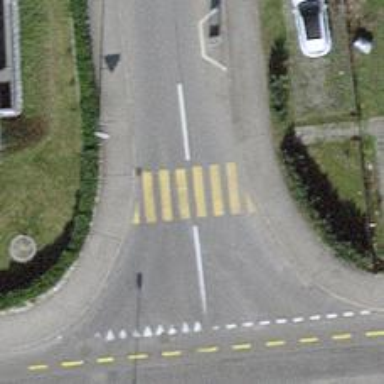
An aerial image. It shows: Marked zebra crossing on the road.